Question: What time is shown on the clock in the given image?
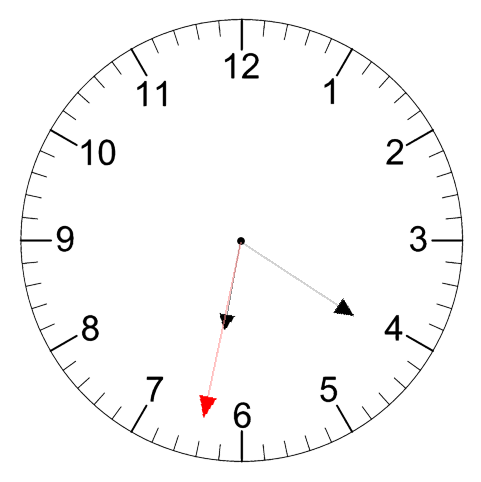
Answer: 06:20:32